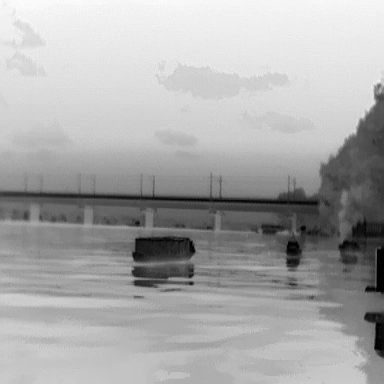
There are two objects shown in the infrared image, including a fishing_boat, and a warship.